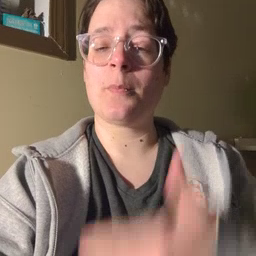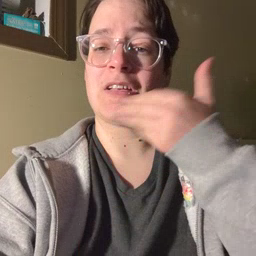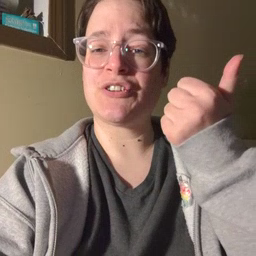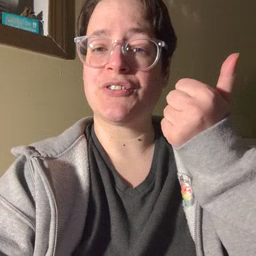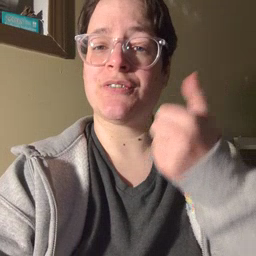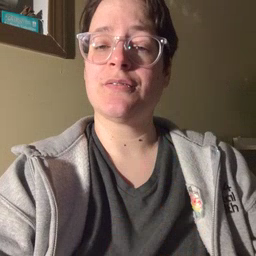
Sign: better